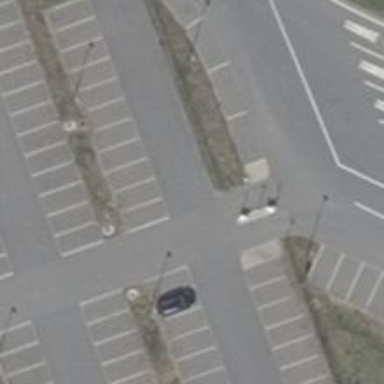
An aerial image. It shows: Asphalt parking aisle road.